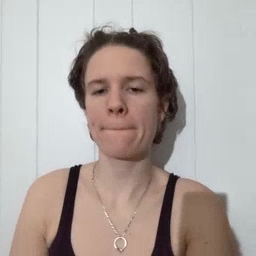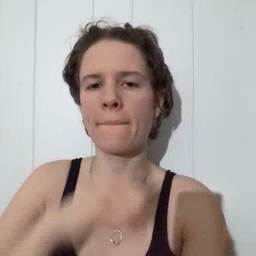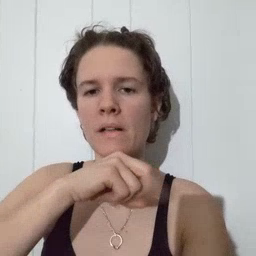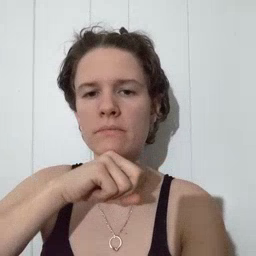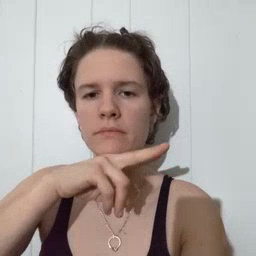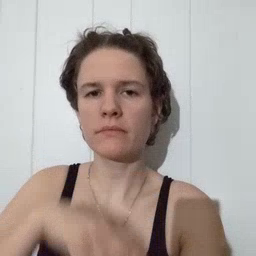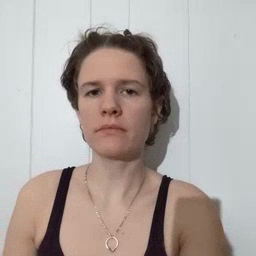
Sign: frog